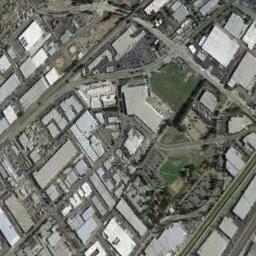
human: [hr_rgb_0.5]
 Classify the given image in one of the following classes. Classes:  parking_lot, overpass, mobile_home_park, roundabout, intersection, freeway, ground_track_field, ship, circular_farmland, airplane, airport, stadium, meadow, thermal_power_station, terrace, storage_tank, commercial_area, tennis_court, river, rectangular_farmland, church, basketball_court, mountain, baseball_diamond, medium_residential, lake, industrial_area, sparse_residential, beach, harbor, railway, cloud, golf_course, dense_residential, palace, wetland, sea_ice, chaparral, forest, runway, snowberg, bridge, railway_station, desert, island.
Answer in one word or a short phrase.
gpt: industrial_area